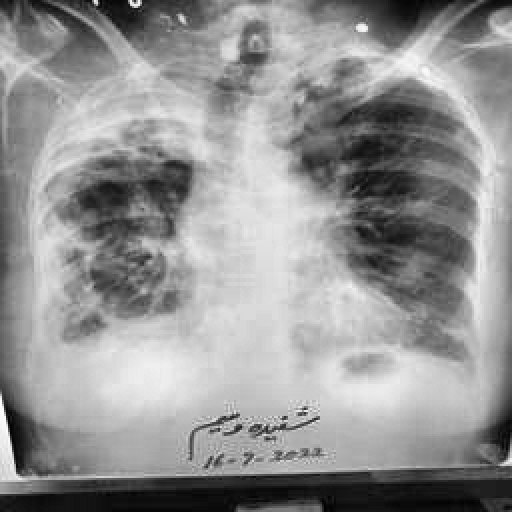
Finding: TUBERCULOSIS